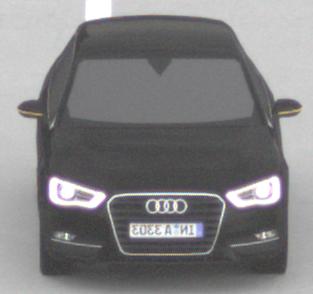
Make: Audi
Model: A3 1.2 TFSI
Detailed model: A3 (8V)
Model produced from: 2013/02
Model produced until: 2014/05
Doors: 3
Color: black
Road condition: dry road
Daytime: midday
Contrast: low contrast